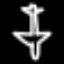
Label: airplane